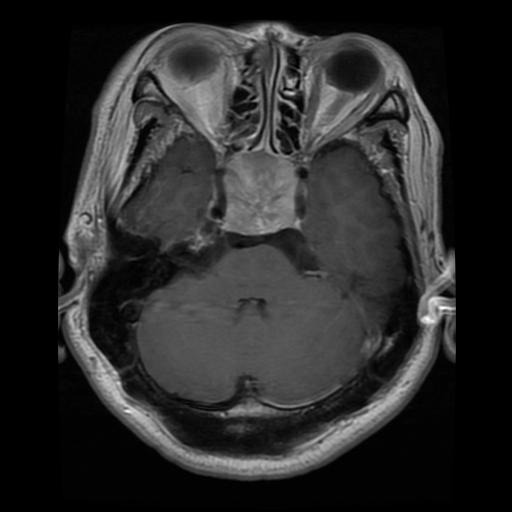
Label: pituitary